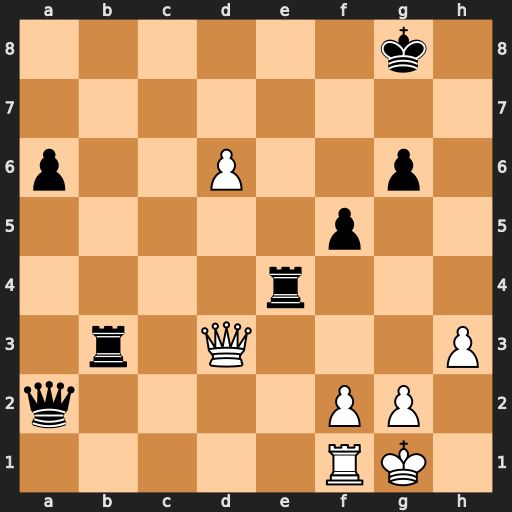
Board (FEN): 6k1/8/p2P2p1/5p2/4r3/1r1Q3P/q4PP1/5RK1
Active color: w
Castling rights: -
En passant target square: -
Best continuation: Qd5+ Kg7 d7